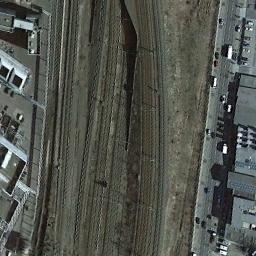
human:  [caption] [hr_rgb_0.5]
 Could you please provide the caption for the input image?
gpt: These railways are flanked by some buildings .

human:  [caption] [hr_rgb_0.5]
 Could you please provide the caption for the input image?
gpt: The railway is on the bare land next to some houses .

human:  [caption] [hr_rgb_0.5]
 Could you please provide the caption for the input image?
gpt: Many buildings of different shapes and sizes are beside the railway .

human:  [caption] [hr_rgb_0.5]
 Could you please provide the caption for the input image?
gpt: There are more than ten parallel railway lines in the picture .

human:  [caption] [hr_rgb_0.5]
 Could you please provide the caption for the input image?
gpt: There are some buildings beside the railway .